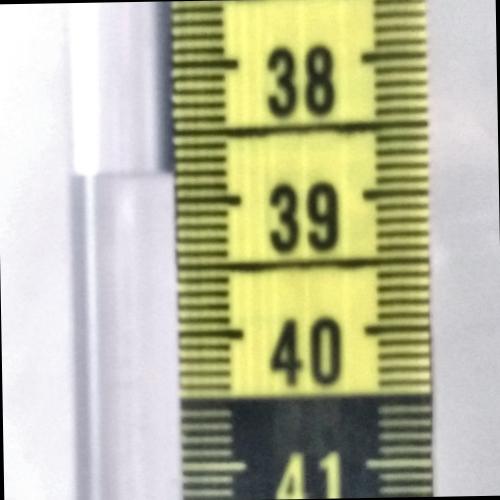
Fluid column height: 38.8 cm